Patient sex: M
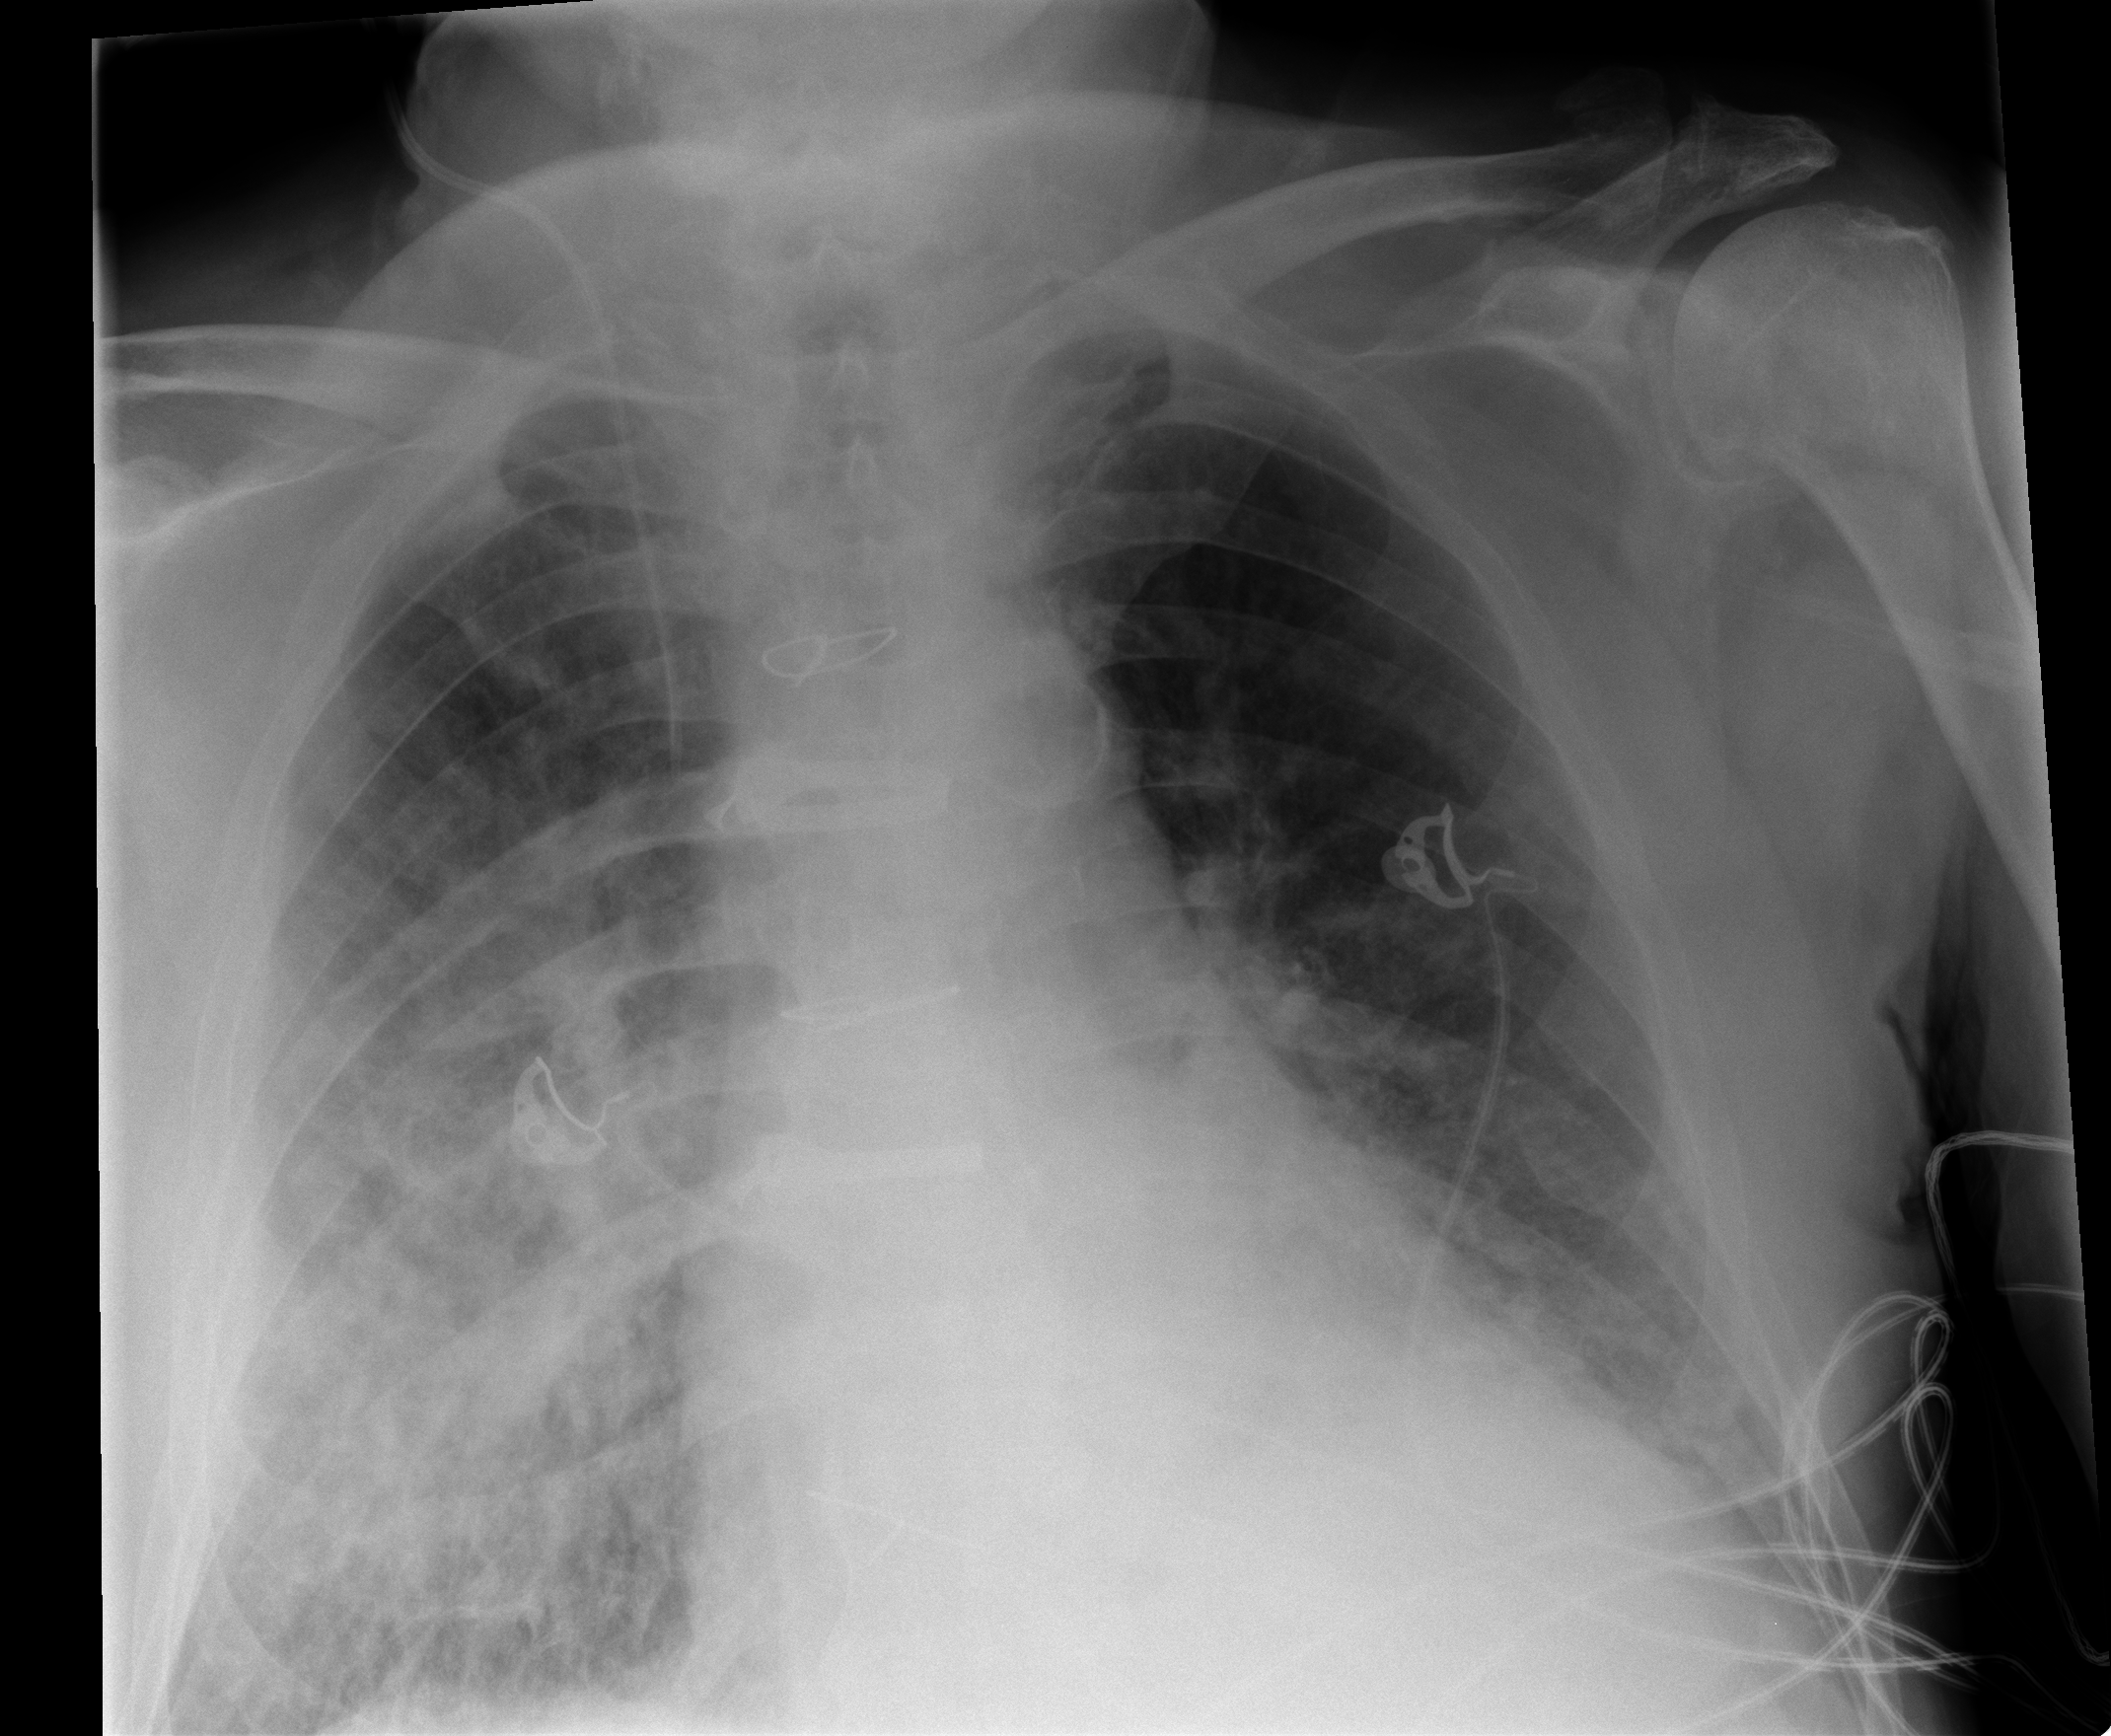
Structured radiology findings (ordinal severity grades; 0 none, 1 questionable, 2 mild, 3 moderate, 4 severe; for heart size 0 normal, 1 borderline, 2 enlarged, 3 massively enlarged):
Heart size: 2
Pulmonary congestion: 2
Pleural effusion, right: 2
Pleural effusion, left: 2
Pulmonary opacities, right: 4
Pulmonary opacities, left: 2
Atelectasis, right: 0
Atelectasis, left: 0